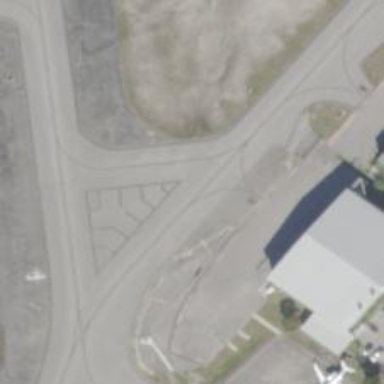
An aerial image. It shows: Image of taxiway at airport.